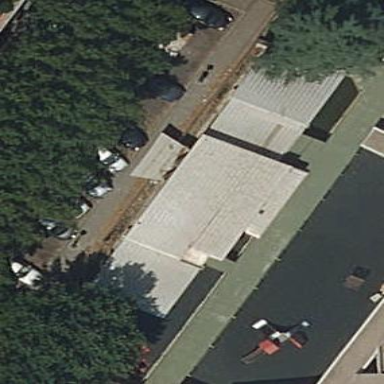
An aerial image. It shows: School building.